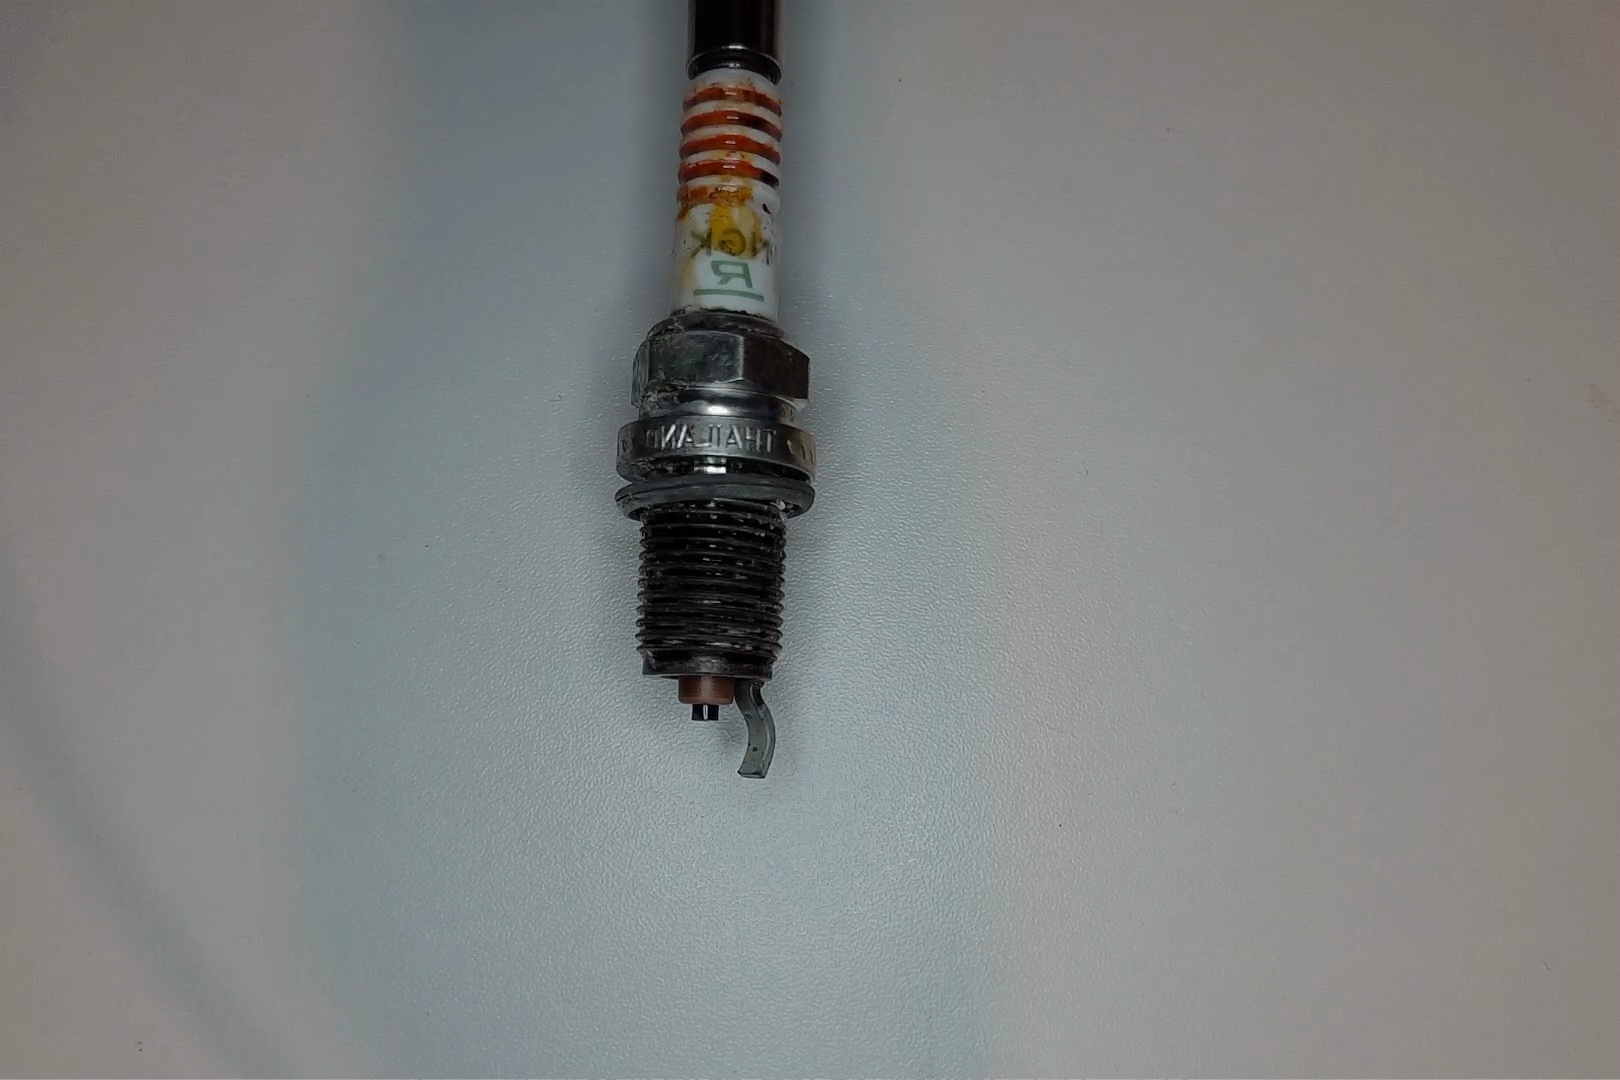
Label: anomaly